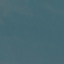
Land use / land cover: SeaLake